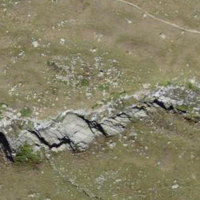
EUNIS habitat code: 31
Species observed at this site:
Sempervivum montanum